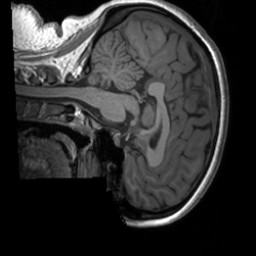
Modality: T1w
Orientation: sagittal
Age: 24
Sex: female
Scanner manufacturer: siemens
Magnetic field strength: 3 T
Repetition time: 1.9 s
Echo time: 0.00226 s